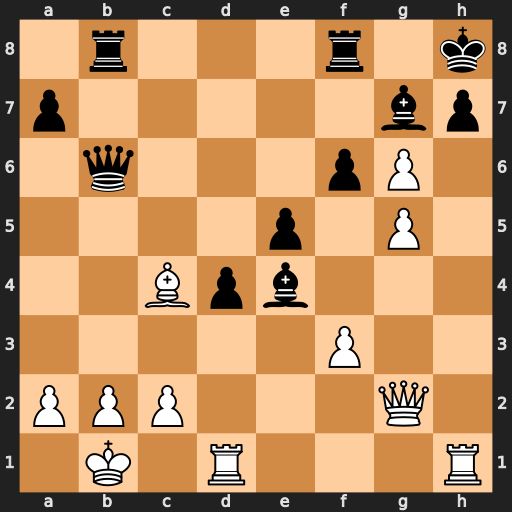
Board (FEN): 1r3r1k/p5bp/1q3pP1/4p1P1/2Bpb3/5P2/PPP3Q1/1K1R3R
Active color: w
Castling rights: -
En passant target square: -
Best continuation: Rxh7#